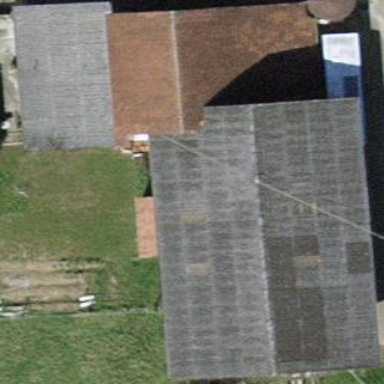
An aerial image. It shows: Gabled roof on farm auxiliary building.